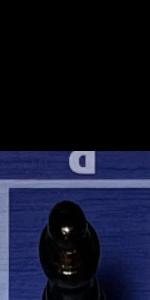
Label: Empty